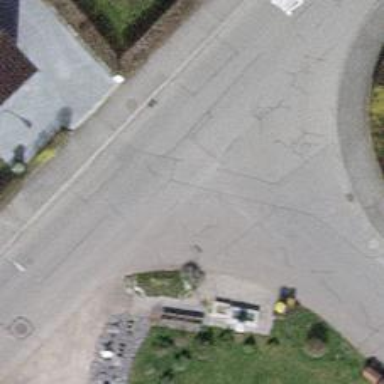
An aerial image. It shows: Post box.